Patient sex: M
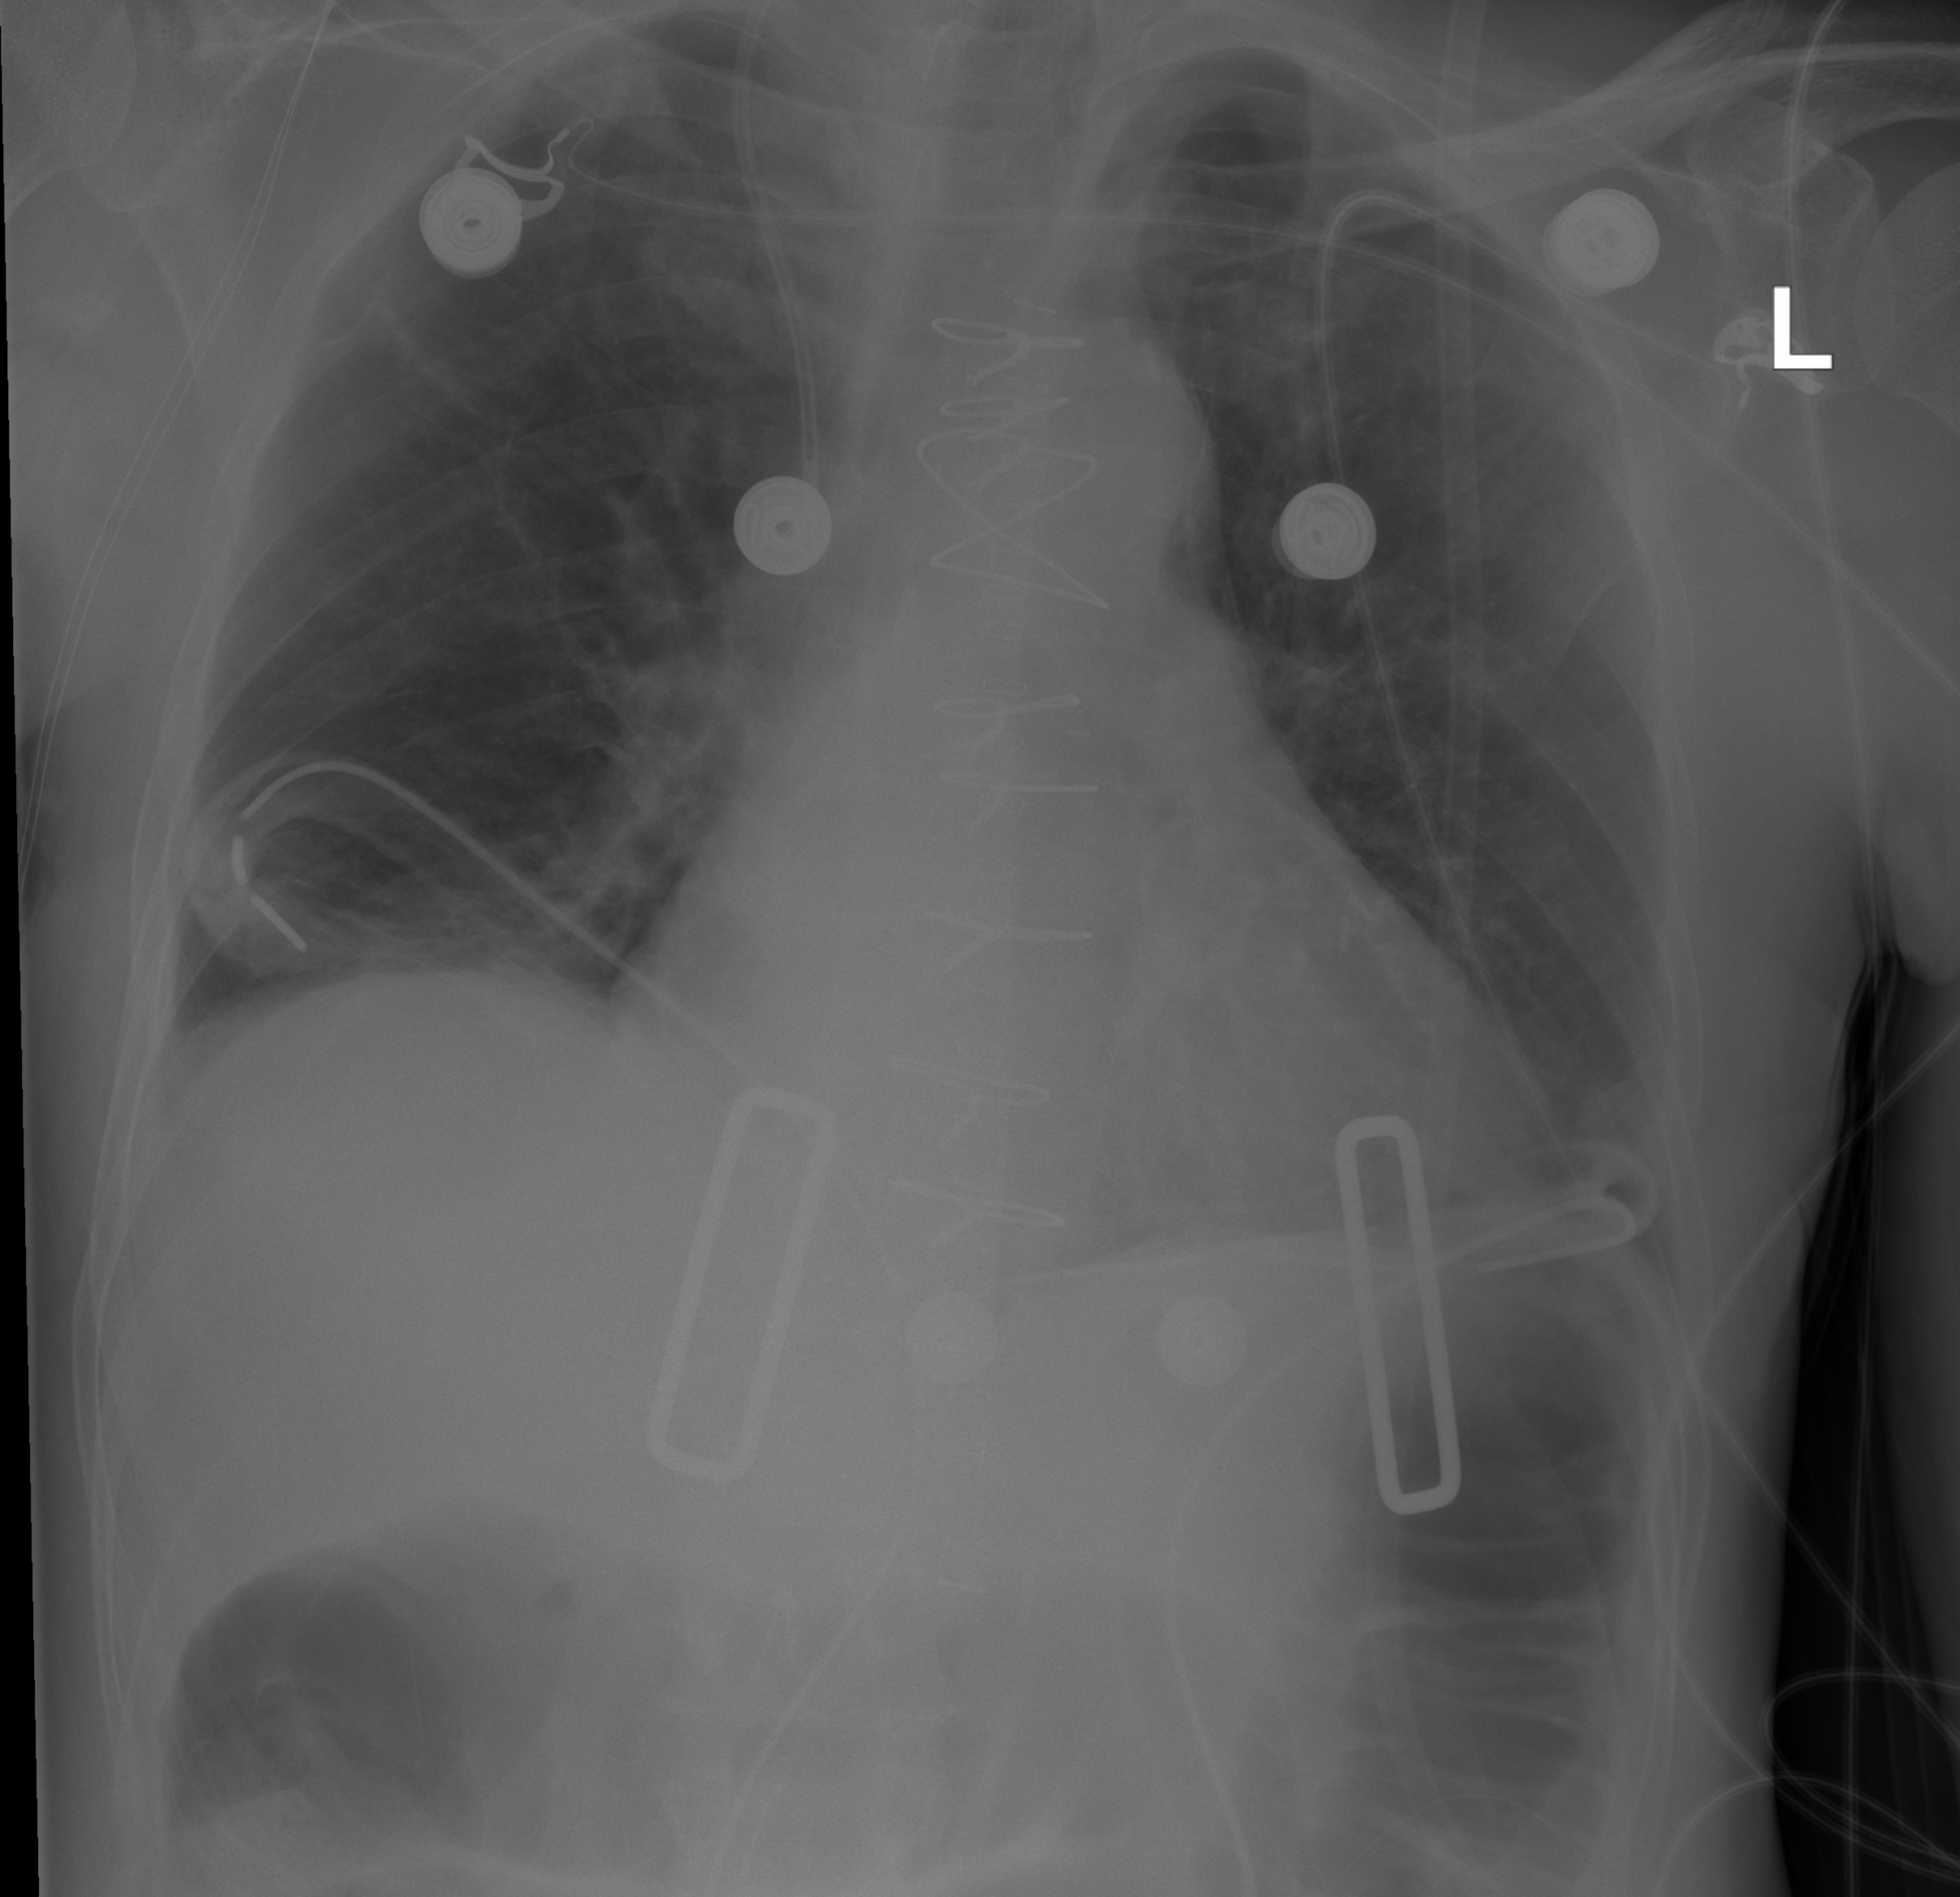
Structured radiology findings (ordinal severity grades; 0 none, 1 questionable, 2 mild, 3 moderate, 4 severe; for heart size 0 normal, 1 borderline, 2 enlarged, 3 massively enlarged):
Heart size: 2
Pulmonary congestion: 2
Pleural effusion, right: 1
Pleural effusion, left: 1
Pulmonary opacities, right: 2
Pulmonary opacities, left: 0
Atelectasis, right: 2
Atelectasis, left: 2